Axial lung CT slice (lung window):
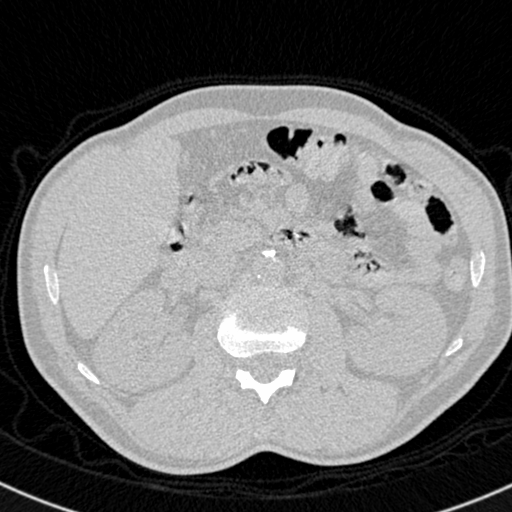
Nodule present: no